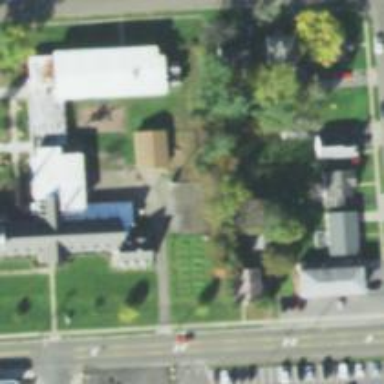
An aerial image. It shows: Building that serves as place of worship.